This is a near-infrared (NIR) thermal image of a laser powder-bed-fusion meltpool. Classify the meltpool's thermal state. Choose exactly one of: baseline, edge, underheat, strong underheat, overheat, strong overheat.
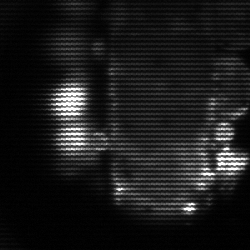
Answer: strong underheat